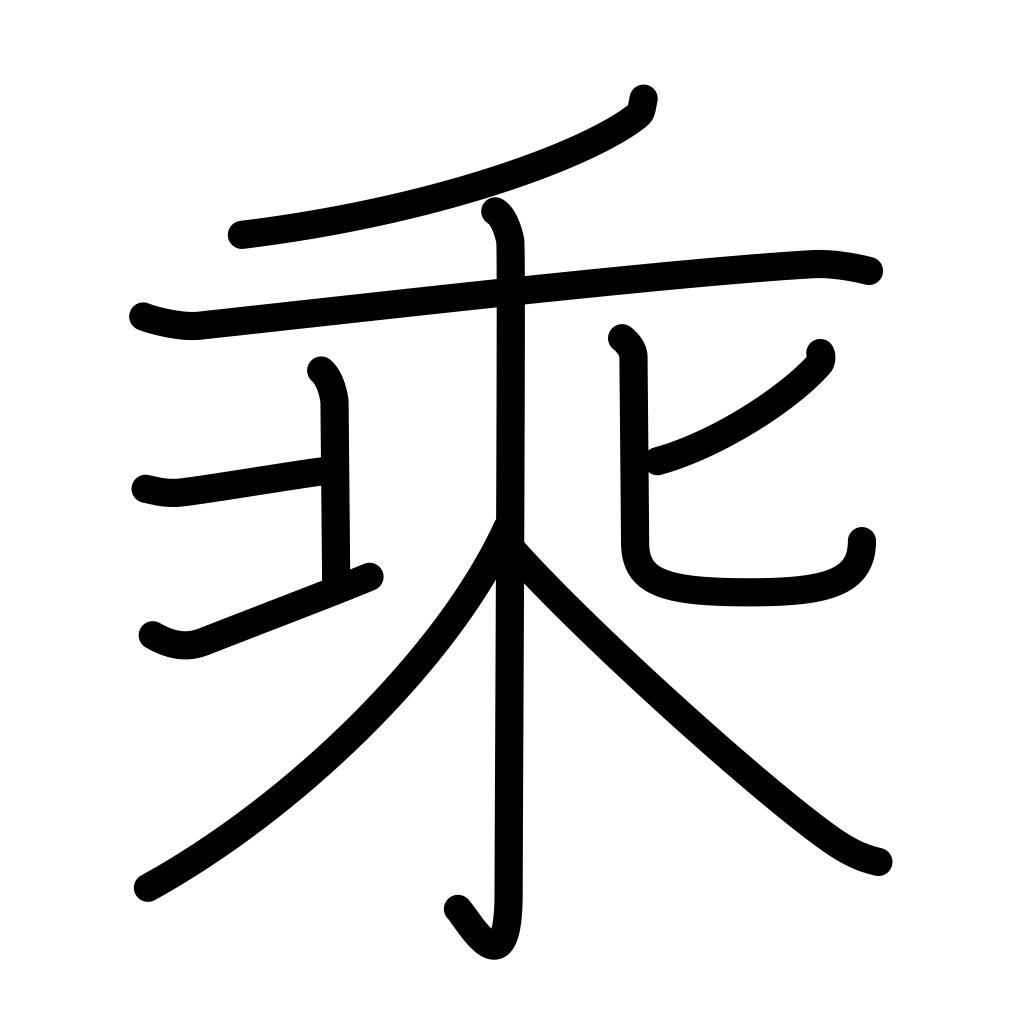
Meaning: power, multiplication, record, counter for vehicles